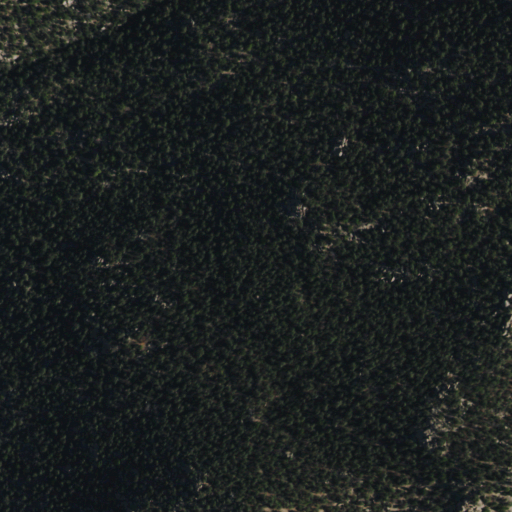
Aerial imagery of mountains in Nevada named Goshute Mountains containing only evergreen forest